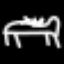
Label: bed